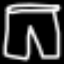
Label: pants